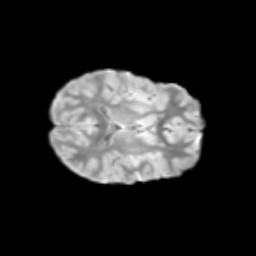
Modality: T2w
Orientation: axial
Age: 10
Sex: female
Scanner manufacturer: siemens
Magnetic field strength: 3 T
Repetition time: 3.8 s
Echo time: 0.07 s